Question: I currently have the following plot and would like the regression lines from the gg_smooth() layer to only appear upon highlighting a group. I've attached the code and the plot below, hopefully someone knows if this can be done!
'''
d <- highlight_key(happy, ~Region)
p <-ggplot( d, aes(x = Prevalence.of.current.tobacco.use....of.adults., y = Happiness.Score, group = Region, color = Region, text = Country)) +
labs(y= "Happiness Score", x = "Tobacco Use (%)", title = "Smoking and Happiness") +
geom_smooth(aes(group=as.factor(Region)), method = "lm", se=FALSE, size=0.5) +
geom_point(aes(size = Economy..GDP.per.Capita.)) +
theme_bw() +
scale_color_manual(values = rainbow(10, alpha=0.6)) +
scale_size_continuous(range = c(0, 10), name='') +
stat_cor(aes(label = ..rr.label..), color = rainbow(10), geom = "label")
gg <- ggplotly( p, tooltip = "text")
highlight( gg, on = "plotly_click", off = "plotly_doubleclick", opacityDim = .05)
'''

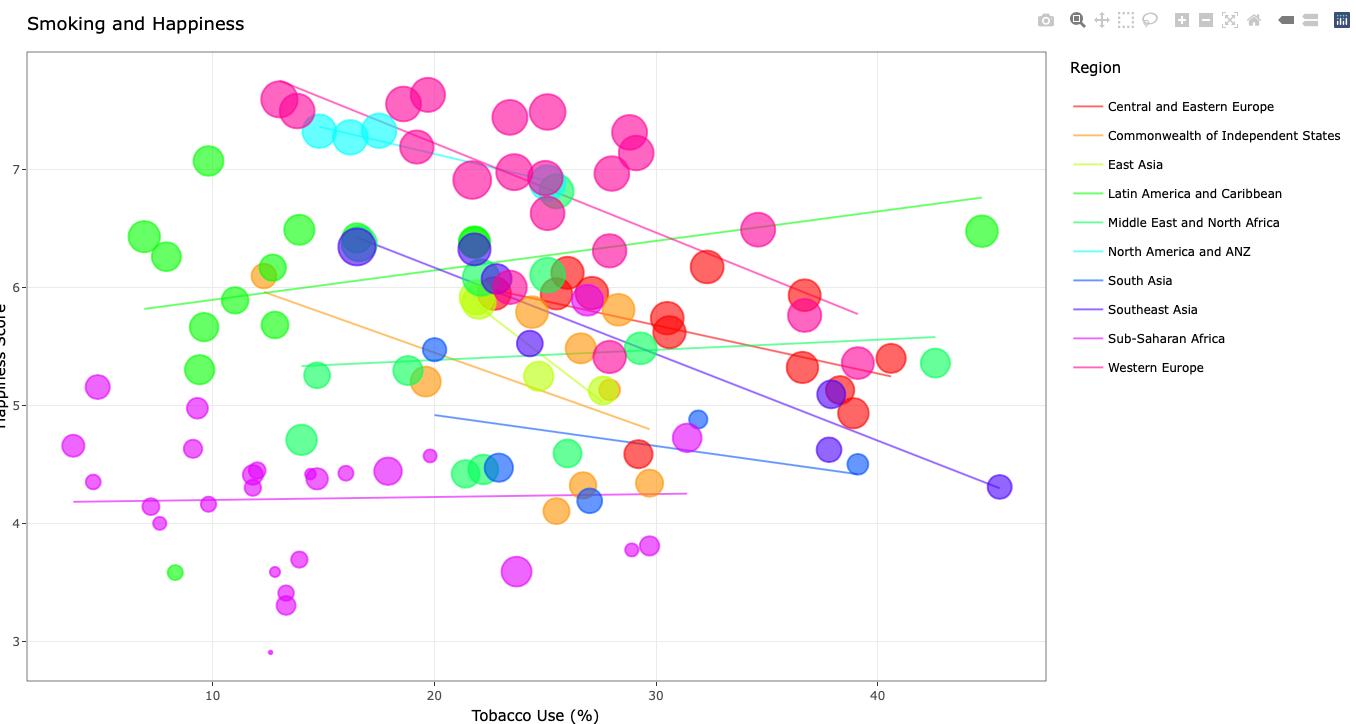
Answer: It looks like you're new to SO; welcome to the community! If you want great answers quickly, it's best to make your question reproducible. This includes sample data like the output from 'dput(head(dataObject))' and any libraries you are using (if it's not entirely obvious). Check it out: <URL>.
Now to answer that question...
This one was tricky! Highlight functionality isn't designed to change the visibility of the traces (the layers in ggplot == traces in Plotly).
First, I started identifying data to use for this answer. I used the dataset 'happiness' from the package 'zenplots'. (It's data from a few years of the World Happiness Report.)
I tried to stick to the general idea of what you were graphing and how you were graphing it, but some of it is inherently different since I don't have your data. I noticed that it mutilated the 'stat_cor' layer. Let me know if you still want that layer as it appears in your 'ggplot' object. I can probably help with that. You didn't mention it in your question, though.
'''
library(tidyverse)
library(plotly)
library(ggpubr)
data("happiness", package = "zenplots")
d <- highlight_key(happiness,
~Region)
p <-ggplot(d, aes(x = Family, y = Happiness, group = Region,
color = Region, text = Country)) +
labs(y= "Happiness Score", x = "Family", title = "Family and Happiness") +
geom_smooth(aes(group = Region), method = "lm", se = FALSE, size = 0.5) +
geom_point(aes(size = GDP)) +
theme_bw() +
scale_color_manual(values = rainbow(10, alpha = 0.6)) +
scale_size_continuous(range = c(0, 10), name = '')
gg <- ggplotly(p, tooltip = "text") %>%
highlight(on = 'plotly_click', off = 'plotly_doubleclick',
opacityDim = .05)
'''
At this point, this graph looks relatively similar to the graph you have in your question. (It's a lot busier, though.)
<URL>
Now that I've closely established the plot you ended with, I have to hide the lines, change the legend (since it's only showing the lines), and then set the functionality up for making the lines visible when you change the highlight or if you escape the highlight.
Remove line visibility; change the legend to reflect the points instead.
'''
# First, make the lines invisible (because no groups are highlighted)
# Remove the line legend; add the point legend
invisible(
lapply(1:length(gg$x$data),
function(j){
nm <- gg$x$data[[j]]$name
md <- gg$x$data[[j]]$mode
if(md == "lines") {
gg$x$data[[j]]$visible <<- FALSE
gg$x$data[[j]]$showlegend <<- FALSE
} else {
gg$x$data[[j]]$visible <<- TRUE
gg$x$data[[j]]$showlegend <<- TRUE
}
}
))
'''
You could look at the plot at this point and see the lines were no longer visible and the legend has changed a bit.
<URL>
To add visibility changes to the highlighting, you can use Plotly events. If you know anything about HTML or Javascript, this is the same thing as an event in a browser. This uses the package 'htmlwidgets'. I didn't call the library with the other libraries, I just appended it to the function.
> Some additional information regarding the JS: The content with '/* */' is a comment in Javascript. I've added these so you might follow what's happening (if you wanted to). The 'curveNumber' in the JS is the trace number of the Plotly object. While it only has 20 traces before rendering; it has 22 afterward. While R numbers elements starting at 1, JS (like MOST languages) starts at 0.
'''
gg %>% htmlwidgets::onRender(
"function(el, x){
v = [] /* establish outside of the events; used for both */
for (i = 0; i < 22; i++) { /*1st 11 are lines; 2nd 11 are points */
if(i < 12){
v[i] = false;
} else {
v[i] = true;
}
}
console.log(x);
el.on('plotly_click', function(d) {
cn = d.points[0].curveNumber - 10; /*if [8] is the lines, [18] is the points*/
v2 = JSON.parse(JSON.stringify(v)); /*create a deep copy*/
v2[cn] = true;
update = {visible: v2};
Plotly.restyle(el.id, update); /* in case 1 click to diff highlight */
});
el.on('plotly_doubleclick', function(d) {
console.log('out ', d);
update = {visible: v}
console.log('dbl click ' + v);
Plotly.restyle(el.id, update);
});
}")
'''
The rendered view:
<URL>
A single click from rendered
<URL>
A single click from a single click
<URL>
A double click from a single click
<URL>
#### Update to manage the text
To add the text into the plot, or rather fix the text there are several things that need to happen.
Assume that the code that follows is after the initial creation of the 'ggplotly' object or 'gg'.
Currently, the text traces all have the same 'x' and 'y' value, they don't have a 'key', 'legendgroup', or 'name', and they are out of order. This will require changes to the JS, as well.
To determine which order they should be in, along with what key should be assigned, I used the color and group assignment in the 'ggplot' object and the colors in the 'plotly' object.
'''
# collect color order for text
pp <- ggplot_build(p)$data[[3]] %>%
select(colour, group)
k = vector()
invisible( # collect the order they appear in Plotly
lapply(1:length(gg$x$data),
function(q) {
md <- gg$x$data[[q]]$mode
if(md == "text") {
k[q - 20] <<- gg$x$data[[q]]$textfont$color
}
})
)
# they're HEX in ggplot and rgb in Plotly, set up to convert all to hex
k <- str_replace(k, 'rgba\((.*)\)', "\1") %>%
str_replace_all(., ",", " ")
k <- sapply(strsplit(k, " "), function(i){
rgb(i[1], i[2], i[3], maxColorValue = 255)}) %>%
as.data.frame() %>% setNames(., "colour")
'''
Now that the 'plotly' colors are hex, I'll join the frames the get the order, then reorder the traces in the 'ggplotly' object.
'''
colJ = left_join(k, pp) # join and reorder
gg$x$data[21:30] <- gg$x$data[21:30][order(colJ$group)]
'''
Next, I created a vector of y-values for the text traces. I used the variable that represents the 'y' in my plot.
'''
# new vals for y in text traces; use var that is 'y' in plot
txy = seq(max(happiness$Happiness, na.rm = T),
min(happiness$Happiness, na.rm = T), # min, max Y in plot
length.out = nrow(happiness %>%
group_by(Region) %>%
summarise(n()))) # no of traces
'''
Now I just need a list of the keys (names or legend groups).
'''
reg <- happiness$Region %>% unique()
'''
Now I'll use an expanded version of the method that I used to update visibility in my original answer. Now, this method will also be used to update the formatting of the text, add the missing content, update the y values, and add alignment. You have 30 traces like my example, so the numbers work.
'''
invisible(
lapply(1:length(gg$x$data),
function(j){
nm <- gg$x$data[[j]]$name
md <- gg$x$data[[j]]$mode
if(md == "lines") {
gg$x$data[[j]]$visible <<- FALSE
gg$x$data[[j]]$showlegend <<- FALSE
}
if(md == "markers") {
gg$x$data[[j]]$visible <<- TRUE
gg$x$data[[j]]$showlegend <<- TRUE
}
if(md == "text") {
tx = gg$x$data[[j]]$text
message(nm)
tx = str_replace(tx, "italic\((.*)\)", "<i>\1</i>") %>%
str_replace_all(., "'", "") %>% str_replace_all(., "~", " ") %>%
str_replace(., "\^2", "<sup>2</sup>")
gg$x$data[[j]]$text <<- tx
gg$x$data[[j]]$y <<- txy[j - 20]
gg$x$data[[j]]$textposition <<- "middle right"
gg$x$data[[j]]$visible <<- TRUE
gg$x$data[[j]]$key <<- list(reg[j - 20]) # for highlighting
gg$x$data[[j]]$name <<- reg[j - 20] # for highlighting
gg$x$data[[j]]$legendgroup <<- reg[j - 20] # for highlighting
}
}
))
'''
Now for the JS. I've tried to make this a bit more dynamic.
'''
gg %>% htmlwidgets::onRender(
"function(el, x){
v = [] /* establish outside of the events; used for both */
for (i = 0; i < x.data.length; i++) { /* data doesn't necessarily equate to traces here*/
if(x.data[i].mode === 'lines'){
v[i] = false;
} else if (x.data[i].mode === 'markers' || x.data[i].mode === 'text') {
v[i] = true;
} else {
v[i] = true;
}
}
const gimme = x.data.map(elem => elem.name);
el.on('plotly_click', function(d) {
var nn = d.points[0].data.name
v2 = JSON.parse(JSON.stringify(v)); /*create a deep copy*/
for(i = 0; i < gimme.length; i++){
if(gimme[i] === nn){ /*matching keys visible*/
v2[i] = true;
}
}
var chk = d.points[0].yaxis._traceIndices.length
if(v2.length !== chk) { /*validate the trace count every time*/
tellMe = chk - v2.length;
more = Array(tellMe).fill(true);
v2 = v2.concat(more); /*make any new traces visible*/
}
update = {visible: v2};
Plotly.restyle(el.id, update); /* in case 1 click to diff highlight */
});
el.on('plotly_doubleclick', function(d) {
update = {visible: v} /*reset styles*/
Plotly.restyle(el.id, update);
});
}")
'''
<URL>
<URL>
<URL>